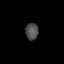
Tissue: prostate
Cell type: T cells
Senescence score: 0.3445
Nuclear area (px): 217
Mean DAPI intensity: 76.129